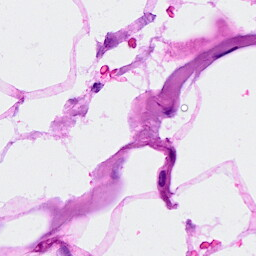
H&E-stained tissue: Breast